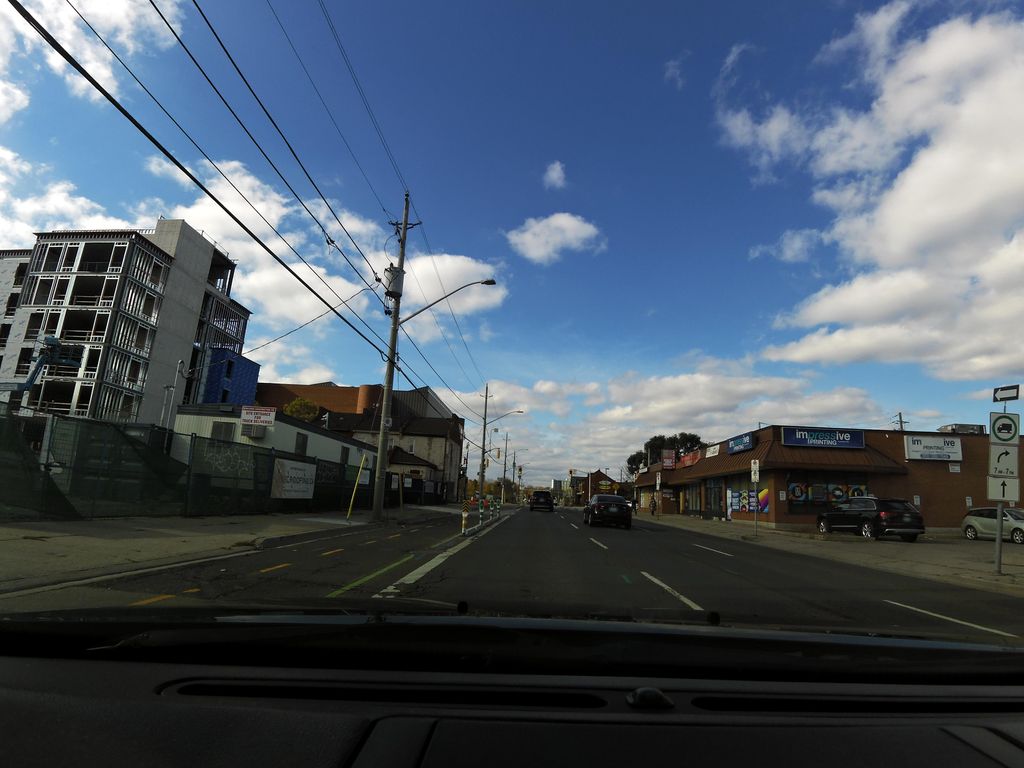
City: hamilton